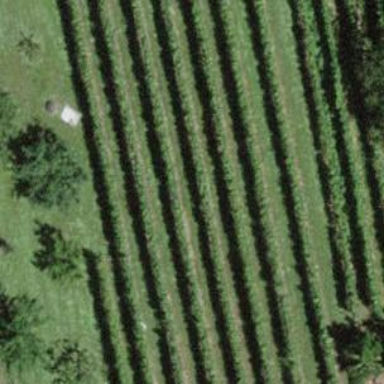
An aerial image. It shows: Beautiful vineyard in the countryside.